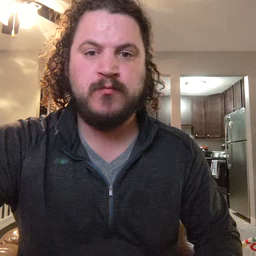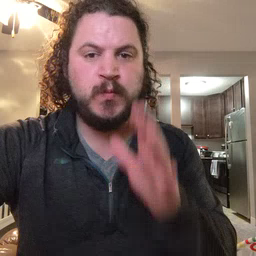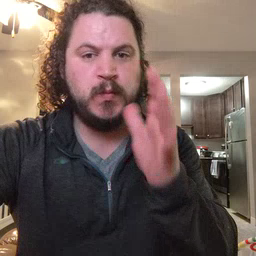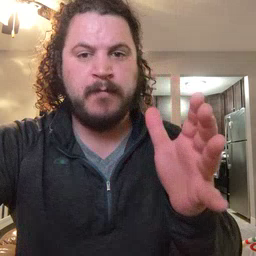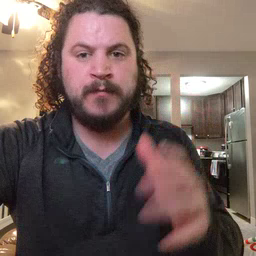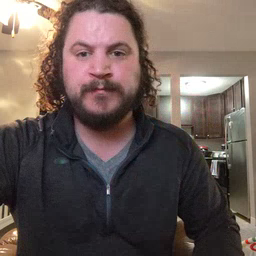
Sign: grandma